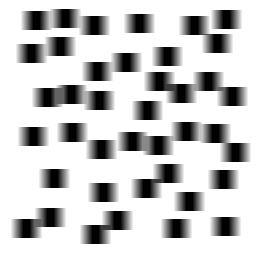
Squares: 40
Triangles: 0
Stars: 0
Total shapes: 40